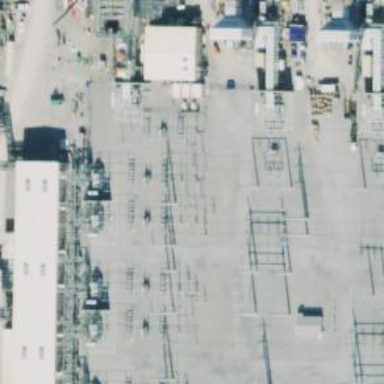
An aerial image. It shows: Switch for power supply.